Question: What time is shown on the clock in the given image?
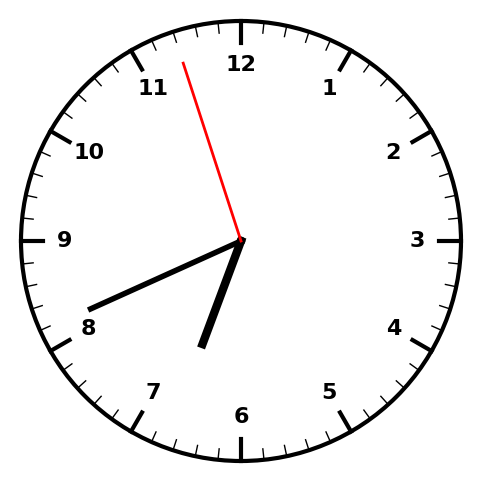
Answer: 06:40:57